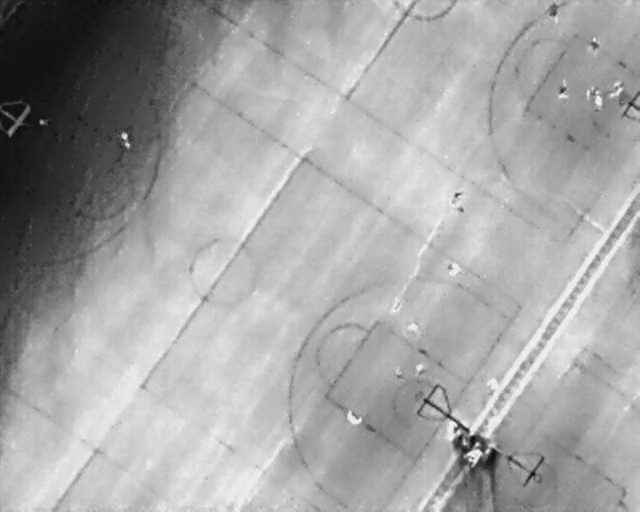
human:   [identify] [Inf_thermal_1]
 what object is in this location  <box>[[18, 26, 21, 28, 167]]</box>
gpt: <ref>1 medium person at the top left</ref>